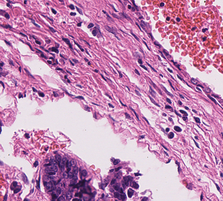
Tumor epithelial tissue: yes
Tumor-associated stroma tissue: yes
Normal tissue: no